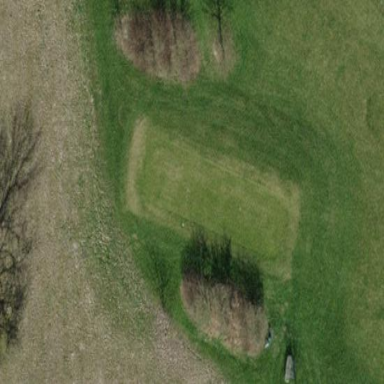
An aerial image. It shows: Grass area designated as golf tee.